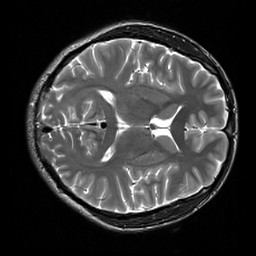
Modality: T2w
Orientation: axial
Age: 18
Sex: male
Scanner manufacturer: siemens
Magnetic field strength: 3 T
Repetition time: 7 s
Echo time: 0.09 s